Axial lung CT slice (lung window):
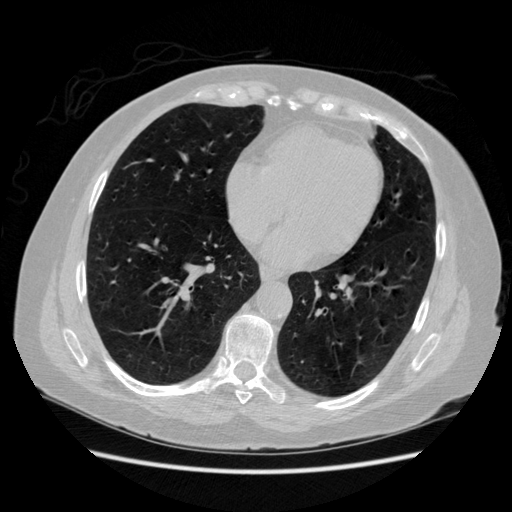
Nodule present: no